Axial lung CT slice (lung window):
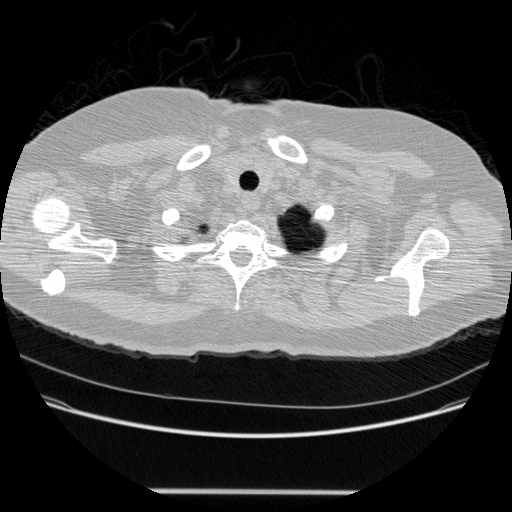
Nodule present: no